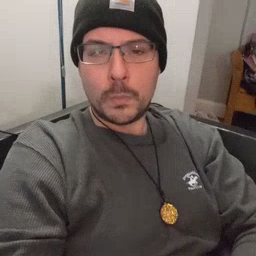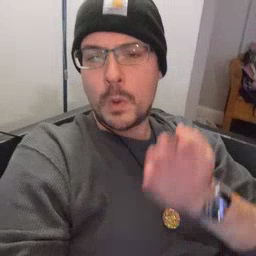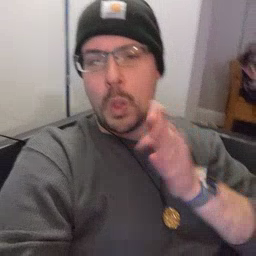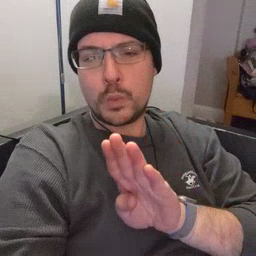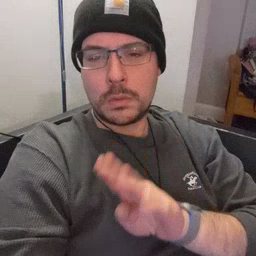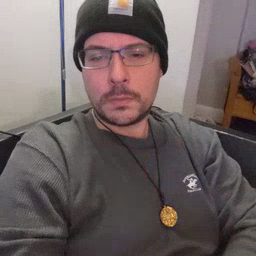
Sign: close